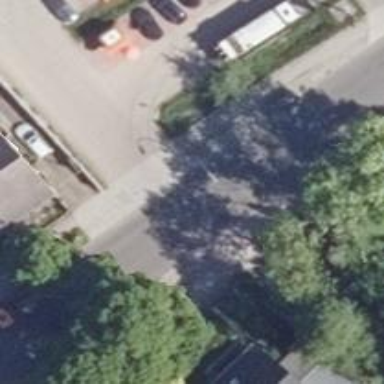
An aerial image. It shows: Secondary road with asphalt surface. There is cycle track on the left side of the road.